Field crop: maize
Growth stage: 2
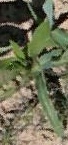
Species: maize